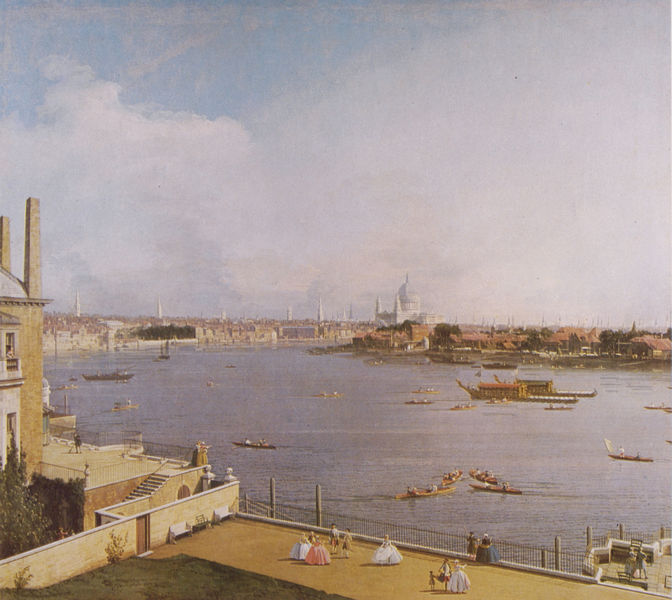
Titel: London: the Thames and the City of London from Richmond House
Künstler: Canaletto (Antonio Canal)
Institution: (Privatsammlung)
Schlagwörter: blau, dunkel, gemälde, himmel, mann, meer, schatten, wasser, weiß, wolken, baden, fluss, frauen, gelb, grün, landschaft, menschen, see, stadt, ufer, braun, damen, frau, hell, kleider, licht, männer, orange, gebäude, haus, rasen, wolke, zaun, leute, malerei, mensch, stein, öl, horizont, häuser, gewässer, kanal, kirche, sonne, insel, realismus, kind, klassizismus, england, hübsch, renaissance, boot, boote, kamin, kinder, schornstein, turm, statue, himmelblau, terrasse, schiff, schiffe, segelboot, segelschiffe, sommer, welle, wellen, ecke, ansicht, italien, vedute, venedig, röcke, segelschiff, warm, farben, dächer, mauer, farbe, tag, ausflug, platz, hafen, industrie, anleger, kuppel, promenade, treppe, treppen, duktus, glatt, ölfarbe, ölfarben, fotorealistisch, bucht, segelboote, foto, fotografie, kirchen, stadtansicht, spiel, fotorealismus, moschee, türme, palast, palazzo, dom, himmeö, oberfläche, tageslicht, urlaub, sonnig, bänke, kathedrale, rom, ecken, villa, wärme, statuen, blauer himmel, london, tempera, reifrock, roben, canaletto, lagune, amsterdam, minarett, container, frachter, piazza, canale grande, gondel, gondeln, gondoliere, san marco, bosporus, istanbul, flaneure, piazzo, aussichtsplattform, galeere, themse, giudecca, treffpunkt, hausboote, platform, tanker, bucintoro, flannieren, anlegehafen, canale della giudecca, san giorgio, kanalegrande